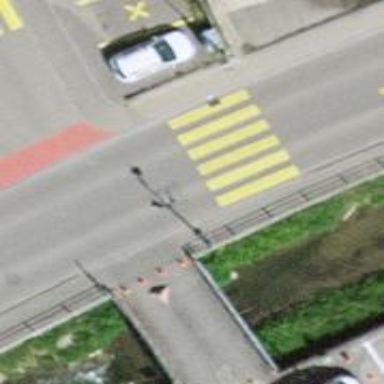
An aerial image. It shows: Zebra crossing on the road.